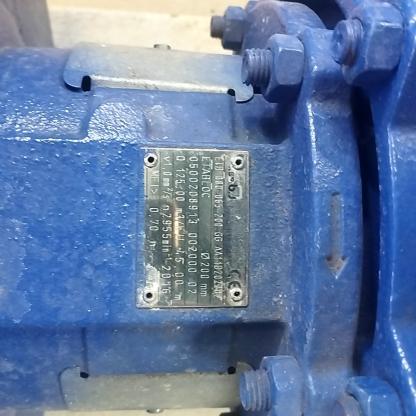
Klasa: tabliczka-znamionowa